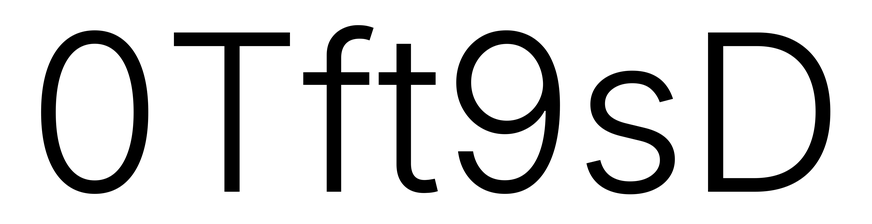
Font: Inter_Light